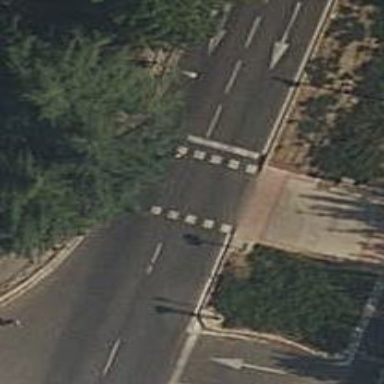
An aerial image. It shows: Asphalt footway with crossing equipped with traffic signals.